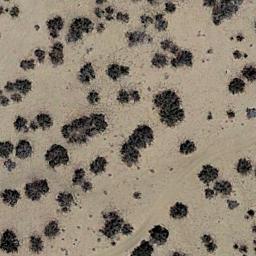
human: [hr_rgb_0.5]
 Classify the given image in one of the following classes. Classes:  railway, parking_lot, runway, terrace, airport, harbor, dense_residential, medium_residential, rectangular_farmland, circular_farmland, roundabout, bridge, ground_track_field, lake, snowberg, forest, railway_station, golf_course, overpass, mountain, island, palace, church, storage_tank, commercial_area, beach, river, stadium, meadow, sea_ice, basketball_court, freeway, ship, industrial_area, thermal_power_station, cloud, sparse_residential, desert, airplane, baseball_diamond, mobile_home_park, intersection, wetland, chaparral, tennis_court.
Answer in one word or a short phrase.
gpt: chaparral